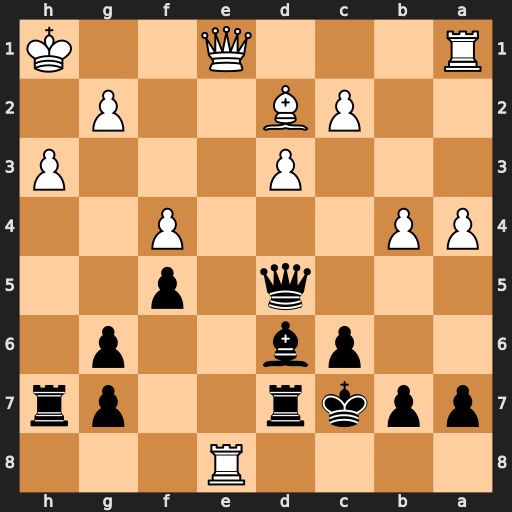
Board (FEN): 4R3/ppkr2pr/2pb2p1/3q1p2/PP3P2/3P3P/2PB2P1/R3Q2K
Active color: b
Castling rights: -
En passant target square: -
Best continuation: Rxh3+ Kg1 Qd4+